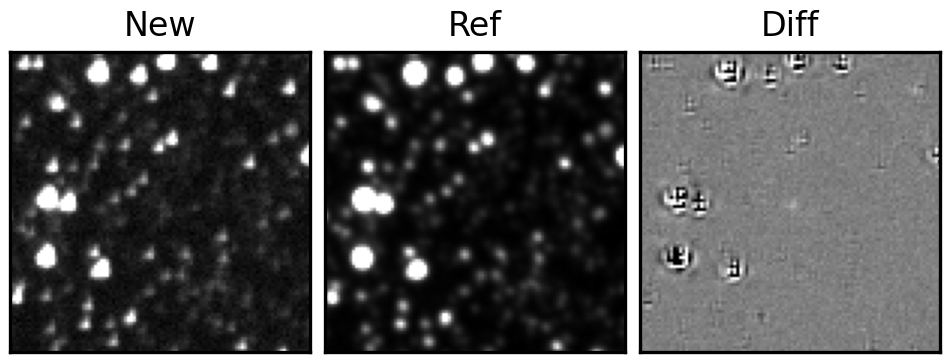
Label: real